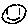
Label: smiley face